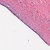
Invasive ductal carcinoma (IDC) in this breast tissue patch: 0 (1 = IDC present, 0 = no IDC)